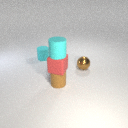
small cyan rubber cylinder to the left of small brown rubber cylinder